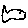
Label: fish